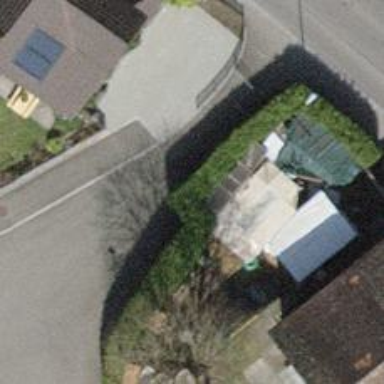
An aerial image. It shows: Hedge acting as barrier.